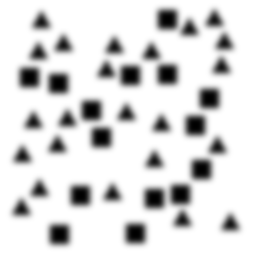
Squares: 15
Triangles: 23
Stars: 0
Total shapes: 38